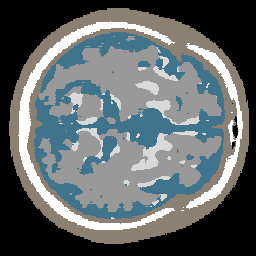
Label: no_lesion